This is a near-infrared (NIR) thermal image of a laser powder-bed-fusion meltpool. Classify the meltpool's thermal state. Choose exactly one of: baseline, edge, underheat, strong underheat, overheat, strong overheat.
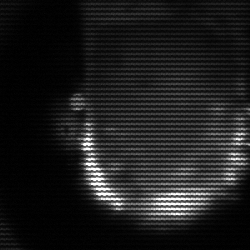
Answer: baseline